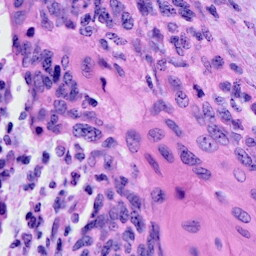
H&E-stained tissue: Cervix